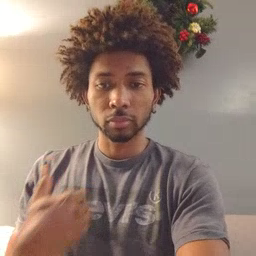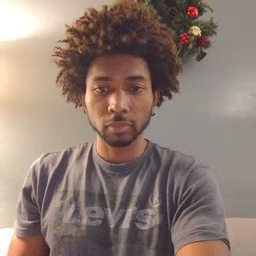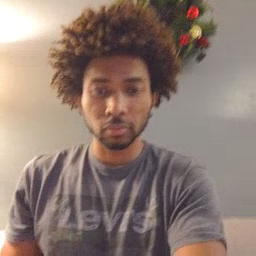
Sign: animal